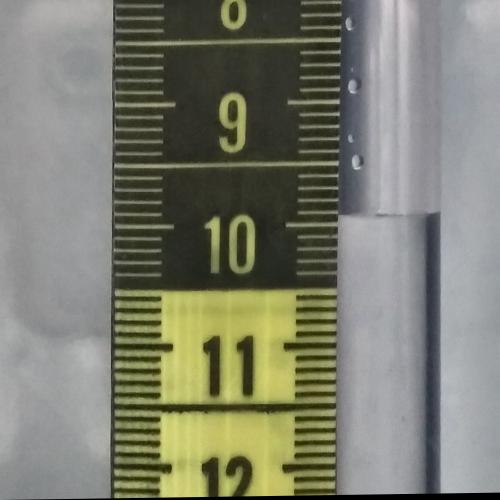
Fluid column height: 9.9 cm